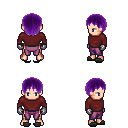
a pixel art fantasy rpg character, male body template, human, light skin, maroon long-sleeve shirt, magenta pants, purple plain hairstyle, metal gloves, gray slippers, four views (front, back, left, right), 2x2 character sprite sheet, small pixel art, hard edges, no anti-aliasing